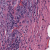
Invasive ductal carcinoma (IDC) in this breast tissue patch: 0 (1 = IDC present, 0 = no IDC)